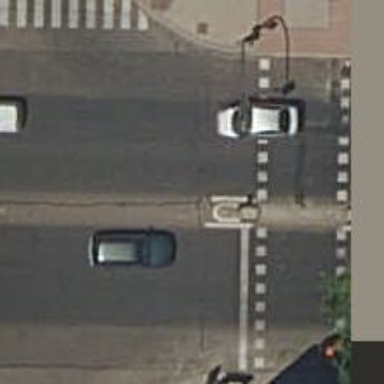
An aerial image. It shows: Road with traffic signals controlling the flow of traffic.